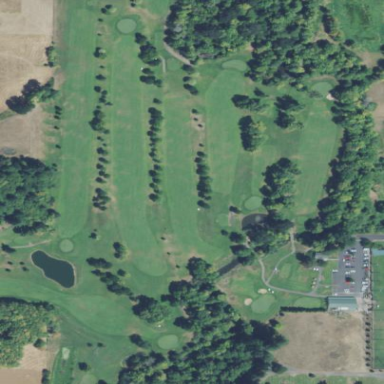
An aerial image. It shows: Golf course surrounded by greenery.